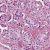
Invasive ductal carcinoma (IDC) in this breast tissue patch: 1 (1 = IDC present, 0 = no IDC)